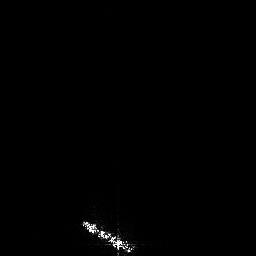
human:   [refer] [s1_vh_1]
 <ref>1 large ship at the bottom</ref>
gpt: <box>[[30, 83, 53, 99, 0]]</box>